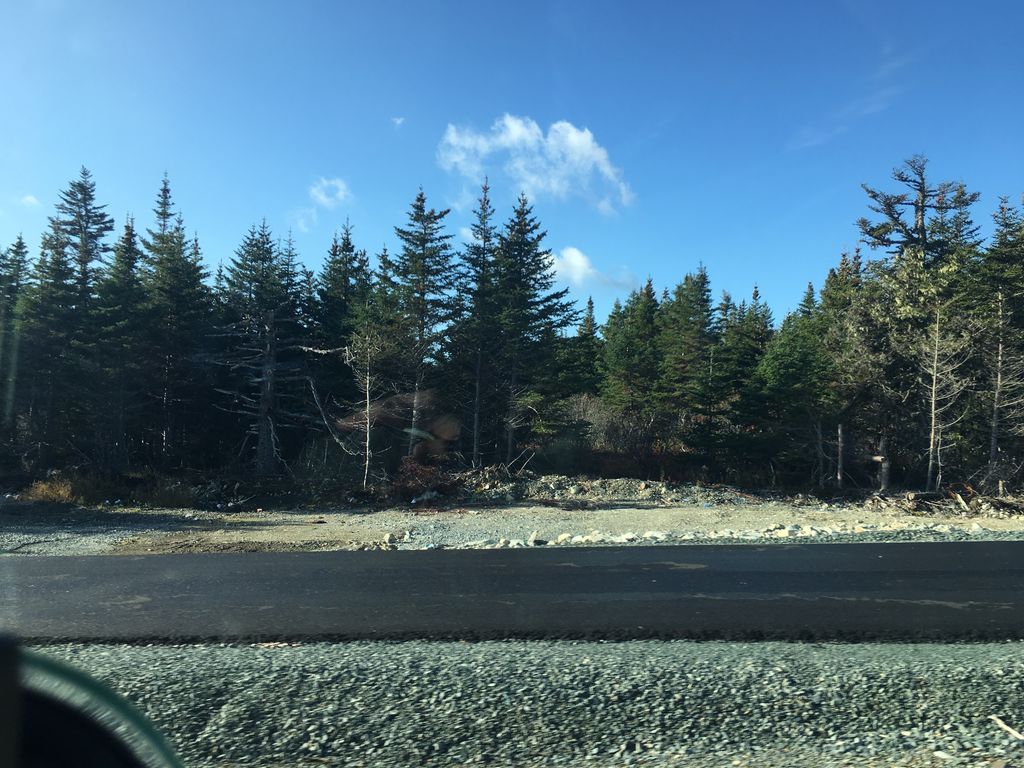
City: st_johns